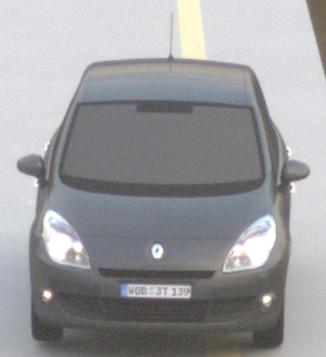
Make: Renault
Model: Scénic 1.6 16V 110
Detailed model: Scénic (III)
Model produced from: 2009/06
Model produced until: 2010/08
Doors: 5
Color: gray
Road condition: dry road
Daytime: sunrise or sunset
Contrast: low contrast